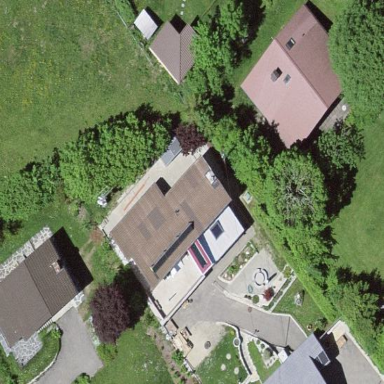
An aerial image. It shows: Residential building.